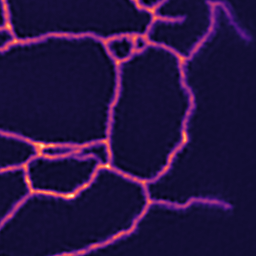
Label: Super-resolution ER image